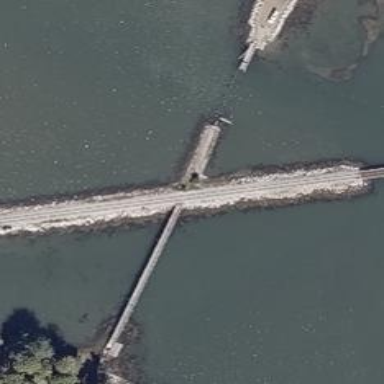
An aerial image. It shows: Crossing for the railway.